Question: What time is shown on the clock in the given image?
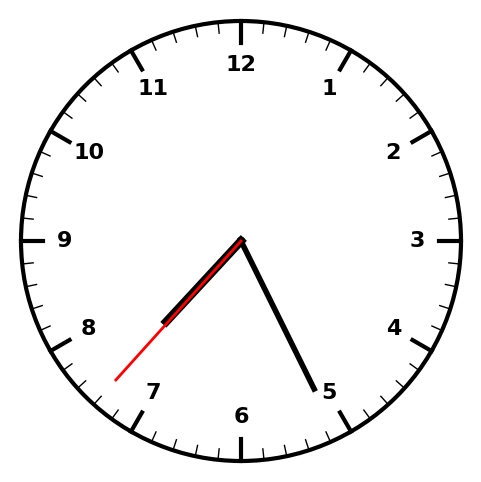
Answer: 07:25:37